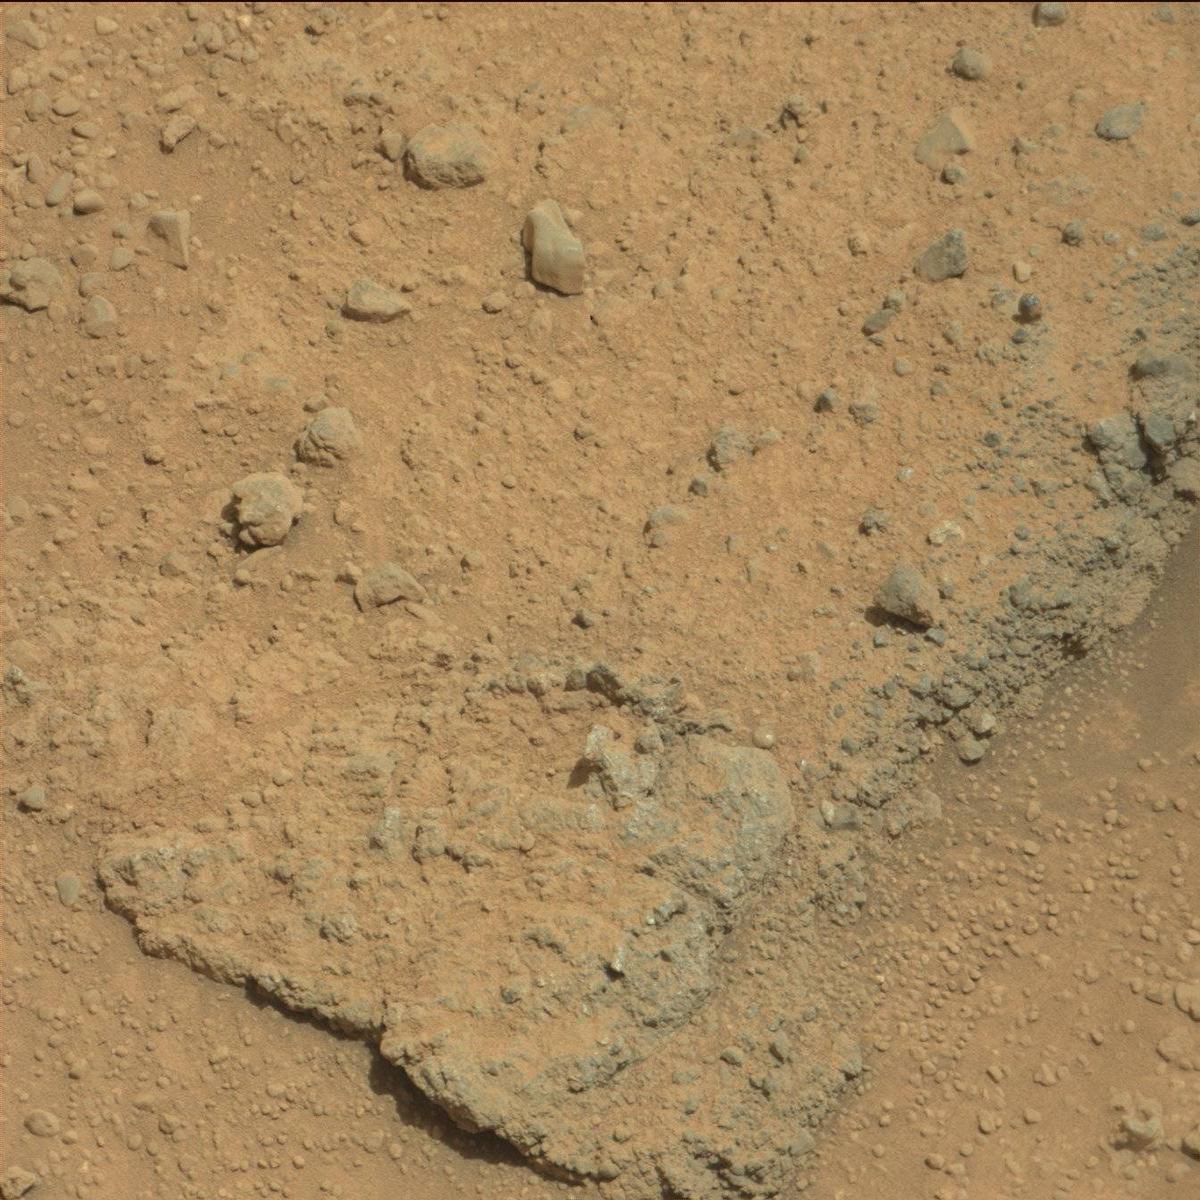
Terrain classes present: Bedrock, Rock, Sand / Soil